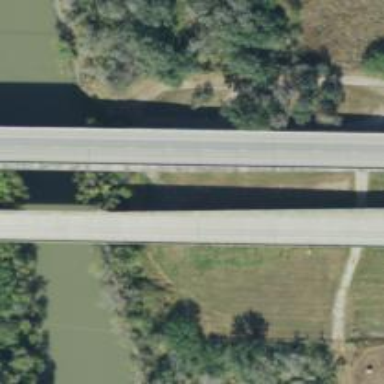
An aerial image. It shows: Beam-structured bridge over trunk highway expressway.